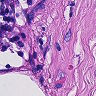
Metastatic tissue present: no